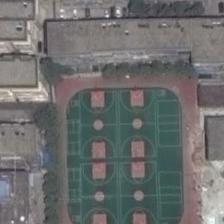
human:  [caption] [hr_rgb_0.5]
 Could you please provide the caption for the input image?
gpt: a playground with four basketball fields in it is surrounded by some trees and many building .

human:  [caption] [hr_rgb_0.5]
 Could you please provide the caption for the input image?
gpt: the square, which has been divided into four basketball courts and several tennis courts, is close to the residential area .

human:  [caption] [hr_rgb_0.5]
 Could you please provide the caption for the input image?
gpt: a playground with four basketball fields in it is surrounded by many buildings .

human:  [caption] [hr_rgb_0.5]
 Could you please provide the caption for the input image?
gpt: some buildings and green trees are around a playground with four basketball fields in it .

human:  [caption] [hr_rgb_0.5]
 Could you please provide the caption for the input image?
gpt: a playground with four basketball fields in it is surrounded by many buildings .